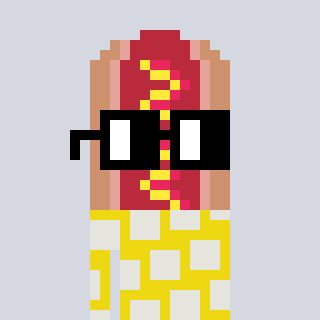
a pixel art character with square black glasses, a hotdog-shaped head and a yellow-colored body on a cool background